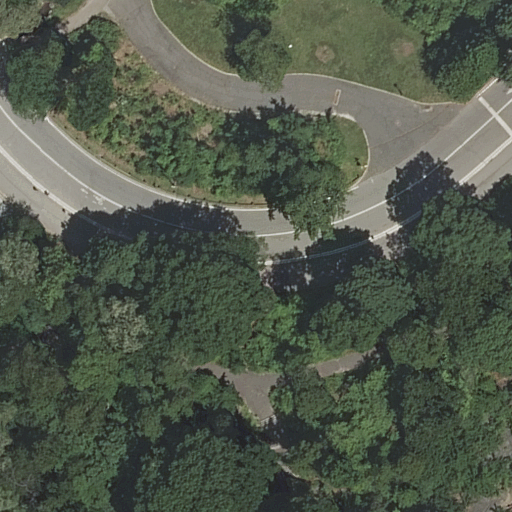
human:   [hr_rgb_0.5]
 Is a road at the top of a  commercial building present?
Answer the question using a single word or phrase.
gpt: no

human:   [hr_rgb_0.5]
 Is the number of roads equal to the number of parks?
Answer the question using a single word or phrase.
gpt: no

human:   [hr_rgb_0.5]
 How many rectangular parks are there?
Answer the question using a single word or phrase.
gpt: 1

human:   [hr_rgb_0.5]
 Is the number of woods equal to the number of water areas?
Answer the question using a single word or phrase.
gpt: no

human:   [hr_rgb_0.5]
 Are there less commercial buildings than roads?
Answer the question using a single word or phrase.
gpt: yes

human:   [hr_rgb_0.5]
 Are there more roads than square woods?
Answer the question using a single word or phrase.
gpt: yes

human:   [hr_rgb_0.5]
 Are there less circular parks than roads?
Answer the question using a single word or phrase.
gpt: yes

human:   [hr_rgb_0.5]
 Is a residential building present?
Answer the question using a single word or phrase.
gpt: no

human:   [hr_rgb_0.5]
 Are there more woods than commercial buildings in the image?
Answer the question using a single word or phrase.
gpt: yes

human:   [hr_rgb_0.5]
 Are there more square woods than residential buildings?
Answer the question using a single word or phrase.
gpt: no

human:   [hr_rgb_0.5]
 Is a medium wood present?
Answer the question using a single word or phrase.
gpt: no

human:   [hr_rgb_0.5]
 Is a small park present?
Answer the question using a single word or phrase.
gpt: no

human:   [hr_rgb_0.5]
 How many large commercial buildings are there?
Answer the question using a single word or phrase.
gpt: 0

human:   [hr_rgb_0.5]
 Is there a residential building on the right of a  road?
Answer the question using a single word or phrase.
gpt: no

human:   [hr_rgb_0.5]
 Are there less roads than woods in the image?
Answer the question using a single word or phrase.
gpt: no

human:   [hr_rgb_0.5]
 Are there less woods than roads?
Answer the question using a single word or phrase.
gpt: yes

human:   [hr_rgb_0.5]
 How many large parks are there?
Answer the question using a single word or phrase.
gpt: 1

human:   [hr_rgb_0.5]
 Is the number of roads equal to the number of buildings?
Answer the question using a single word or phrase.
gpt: no

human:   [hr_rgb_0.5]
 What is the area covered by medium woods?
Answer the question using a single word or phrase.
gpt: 0m2

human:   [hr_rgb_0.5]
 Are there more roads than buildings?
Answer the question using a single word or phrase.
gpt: yes

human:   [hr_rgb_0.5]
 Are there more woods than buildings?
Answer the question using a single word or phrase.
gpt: yes

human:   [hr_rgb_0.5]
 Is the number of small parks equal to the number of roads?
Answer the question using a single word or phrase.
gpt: no

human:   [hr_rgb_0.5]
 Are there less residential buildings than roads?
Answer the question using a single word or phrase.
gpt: yes

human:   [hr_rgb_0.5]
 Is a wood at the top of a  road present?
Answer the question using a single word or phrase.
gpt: no

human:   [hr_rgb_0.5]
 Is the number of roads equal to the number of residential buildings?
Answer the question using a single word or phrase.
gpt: no

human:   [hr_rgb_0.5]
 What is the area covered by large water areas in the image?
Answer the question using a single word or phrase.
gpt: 0m2

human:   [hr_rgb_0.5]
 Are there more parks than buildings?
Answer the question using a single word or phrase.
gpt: yes

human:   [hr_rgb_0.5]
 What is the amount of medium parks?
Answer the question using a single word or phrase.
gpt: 0

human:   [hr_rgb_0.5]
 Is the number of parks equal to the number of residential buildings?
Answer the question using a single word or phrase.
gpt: no

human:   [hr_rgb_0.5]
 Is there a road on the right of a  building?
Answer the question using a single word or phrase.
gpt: no

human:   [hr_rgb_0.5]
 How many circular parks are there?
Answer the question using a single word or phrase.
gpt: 0

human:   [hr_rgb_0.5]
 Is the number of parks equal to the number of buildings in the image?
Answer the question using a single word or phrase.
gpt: no

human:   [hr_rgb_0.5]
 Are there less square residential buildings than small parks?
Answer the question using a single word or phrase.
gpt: no

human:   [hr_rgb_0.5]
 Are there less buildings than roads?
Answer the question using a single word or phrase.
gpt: yes

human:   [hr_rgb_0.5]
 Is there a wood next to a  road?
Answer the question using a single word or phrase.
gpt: yes

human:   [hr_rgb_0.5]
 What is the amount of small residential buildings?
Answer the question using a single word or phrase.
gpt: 0